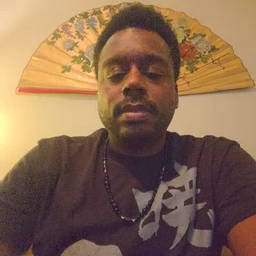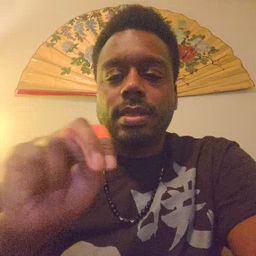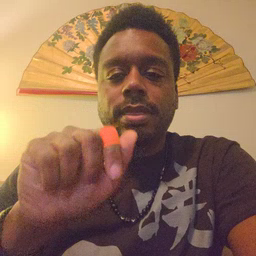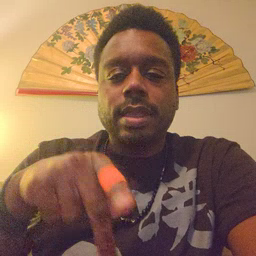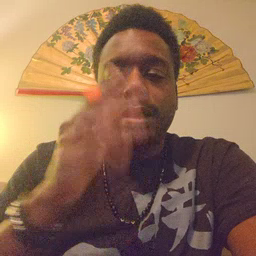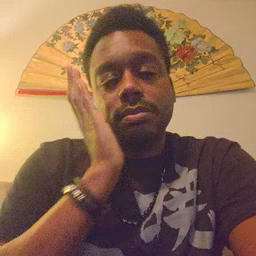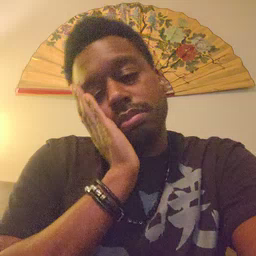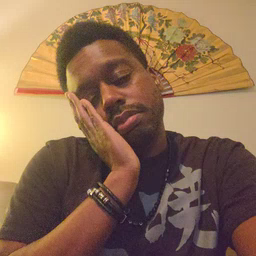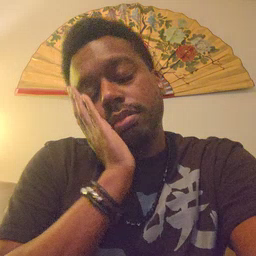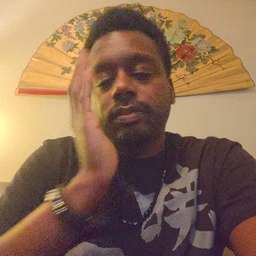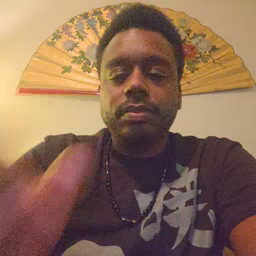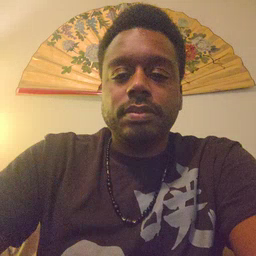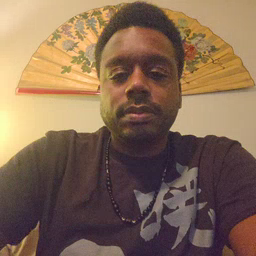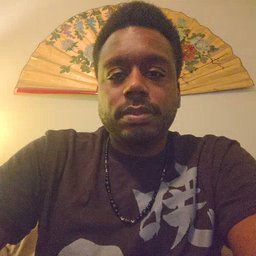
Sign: nap